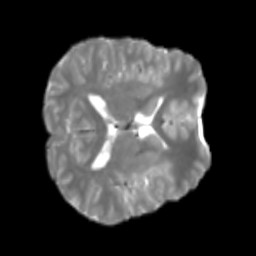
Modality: T2w
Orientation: axial
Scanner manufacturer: siemens
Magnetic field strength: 3 T
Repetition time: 4 s
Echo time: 0.0594 s